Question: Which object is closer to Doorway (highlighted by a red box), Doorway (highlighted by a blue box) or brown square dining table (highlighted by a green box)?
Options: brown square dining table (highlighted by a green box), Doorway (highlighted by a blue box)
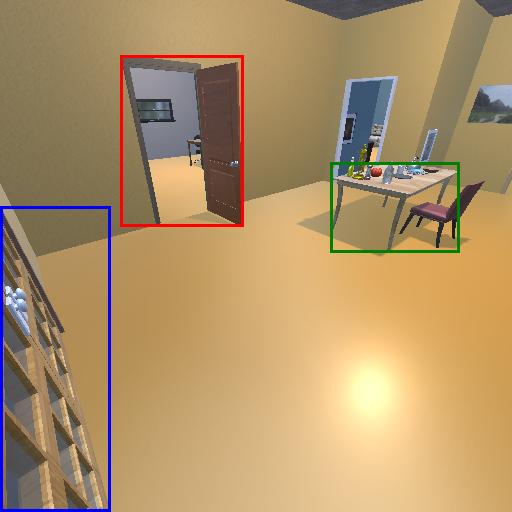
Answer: brown square dining table (highlighted by a green box)